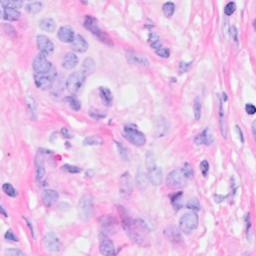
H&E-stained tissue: Breast